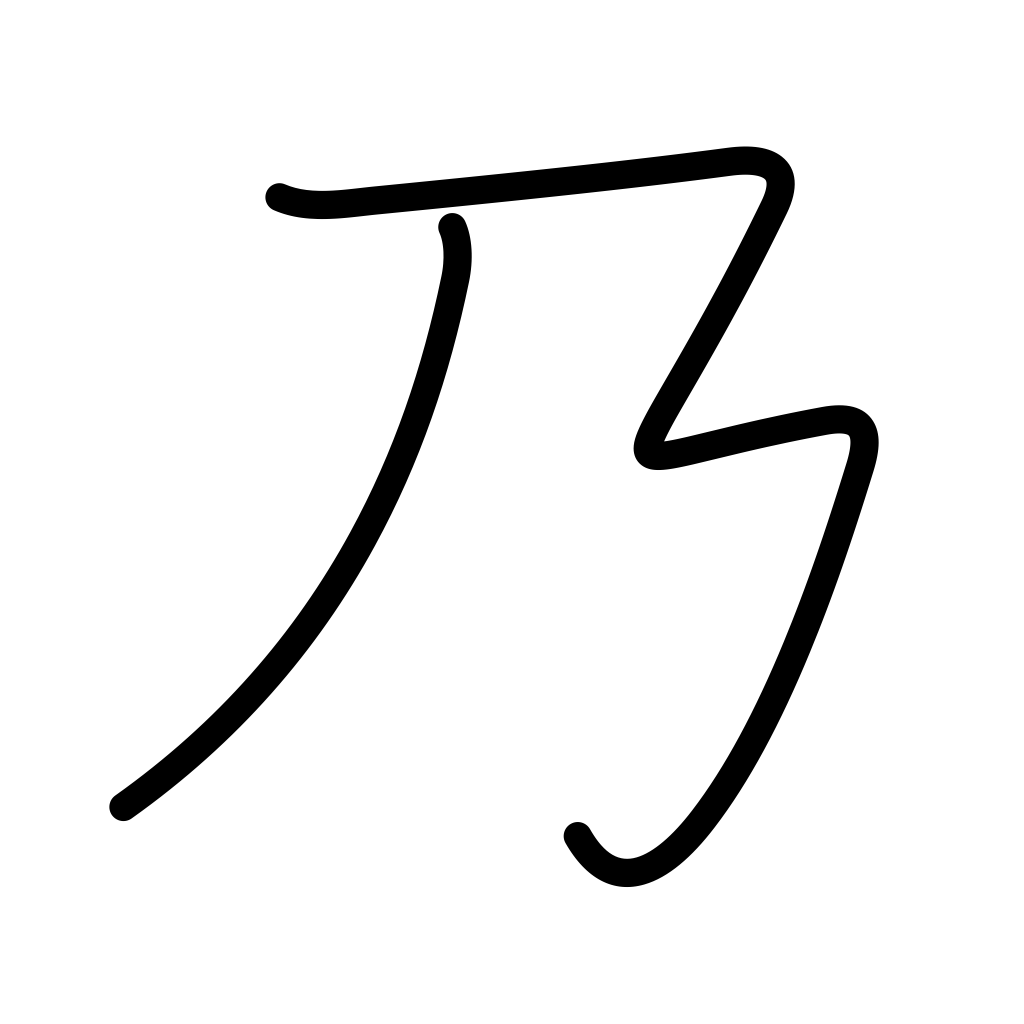
Meaning: from, possessive particle, whereupon, accordingly